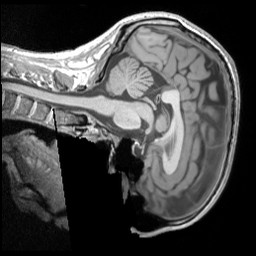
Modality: T1w
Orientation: sagittal
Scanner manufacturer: siemens
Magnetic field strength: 3 T
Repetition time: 1.9 s
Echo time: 0.00267 s